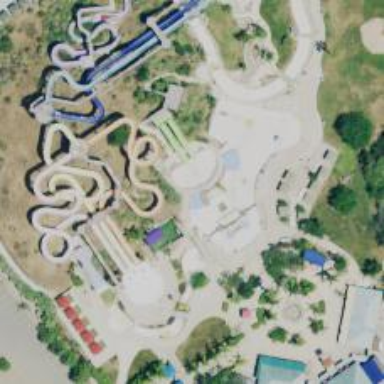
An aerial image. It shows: Water slide attraction.